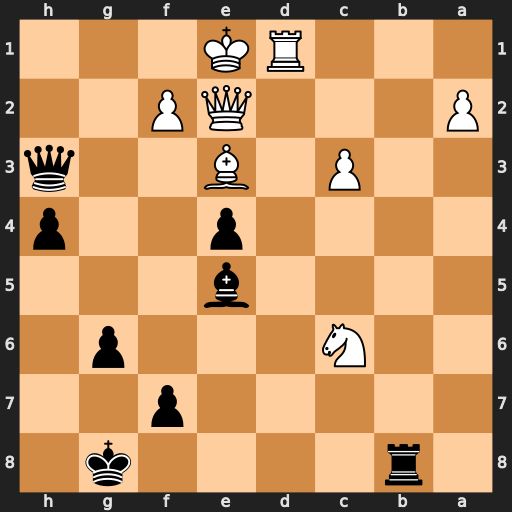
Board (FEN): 1r4k1/5p2/2N3p1/4b3/4p2p/2P1B2q/P3QP2/3RK3
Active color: b
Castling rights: -
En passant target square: -
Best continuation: Bxc3+ Bd2 Qh1+ Qf1 Bxd2+ Kxd2 e3+